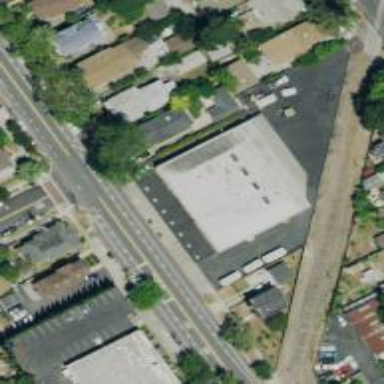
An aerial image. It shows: Industrial building.